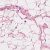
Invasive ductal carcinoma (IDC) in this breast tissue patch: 0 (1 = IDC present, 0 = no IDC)